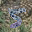
Label: 5